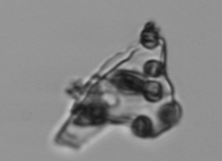
Label: Delphineis